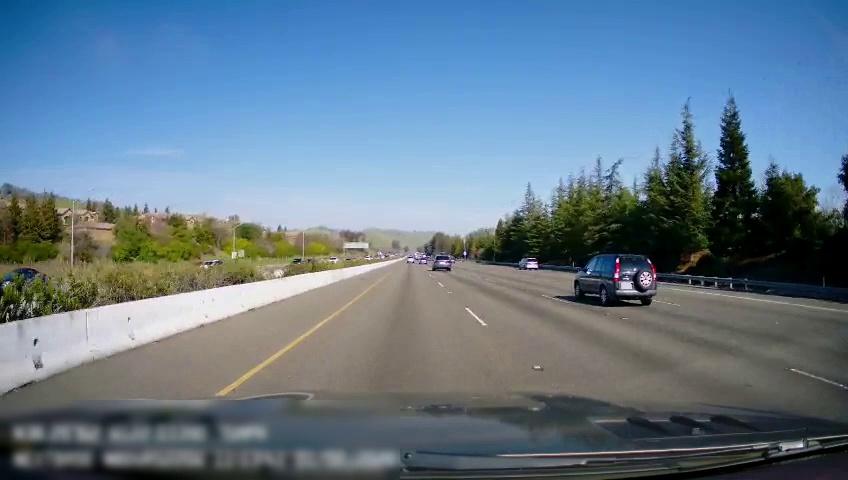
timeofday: Day
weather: Sunny
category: Drivable Space
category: Vehicles | Car
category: Vehicles | Car
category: Vehicles | SUV
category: Vehicles | Car
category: Vehicles | Van
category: Vehicles | SUV
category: Vehicles | SUV
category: Lanes | Current Lane
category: Lanes | Current Lane
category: Lanes | Alternate Lane
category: Lanes | Alternate Lane
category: Lanes | Alternate Lane